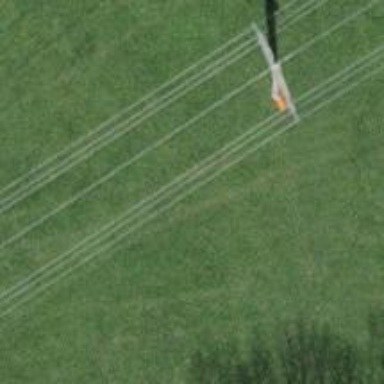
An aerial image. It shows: Power pole.